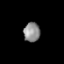
Tissue: prostate
Cell type: Epithelial cells
Senescence score: 0.3128
Nuclear area (px): 310
Mean DAPI intensity: 140.903